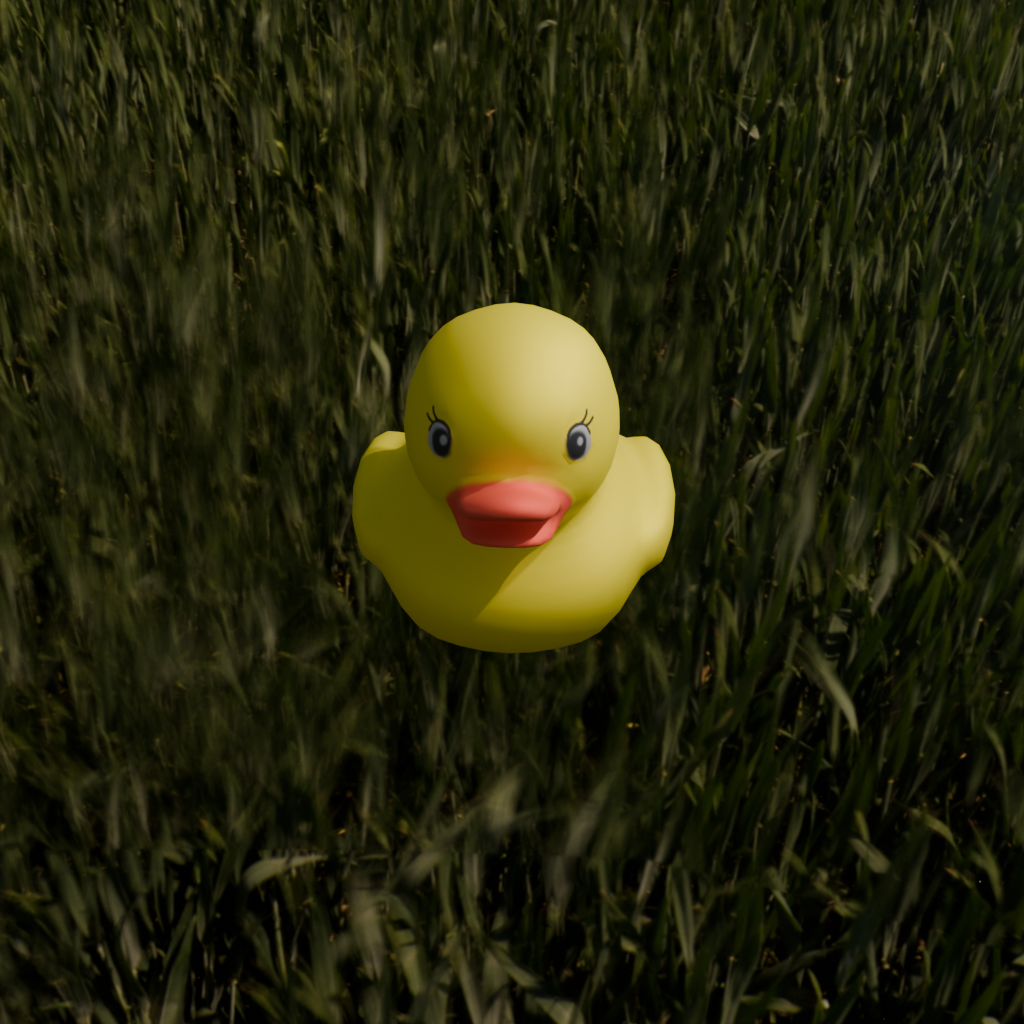
an image of a yellow rubber duck seen from <front> in a lush green field under a sunny sky with clouds.